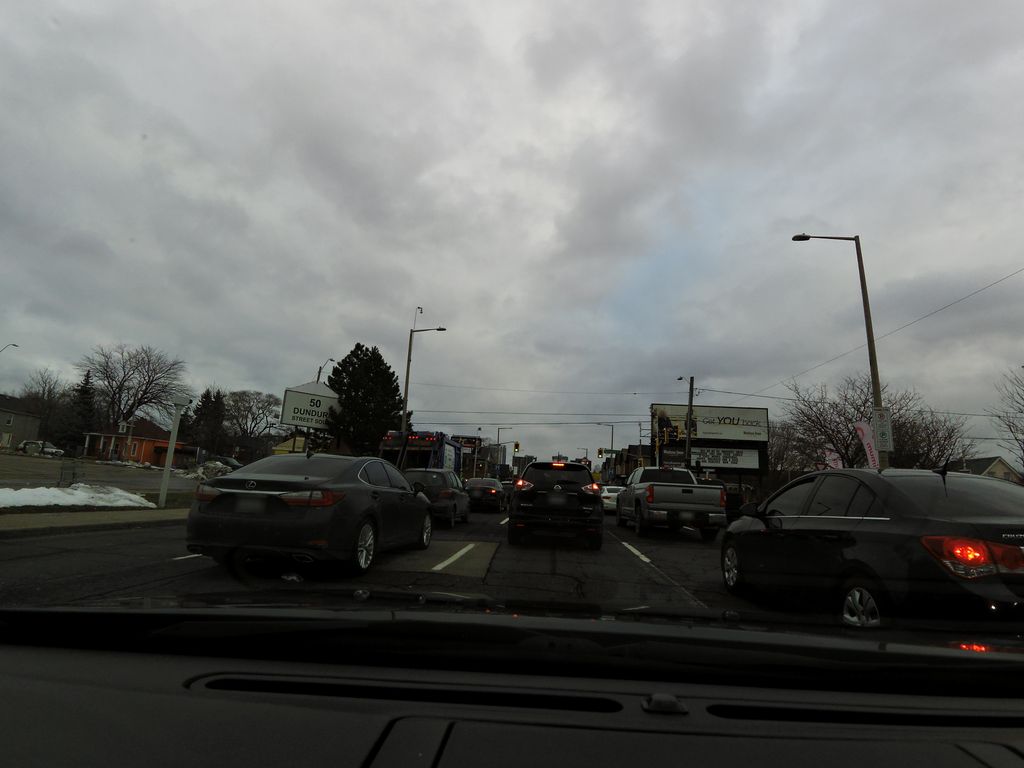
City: hamilton